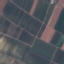
Land use / land cover: PermanentCrop